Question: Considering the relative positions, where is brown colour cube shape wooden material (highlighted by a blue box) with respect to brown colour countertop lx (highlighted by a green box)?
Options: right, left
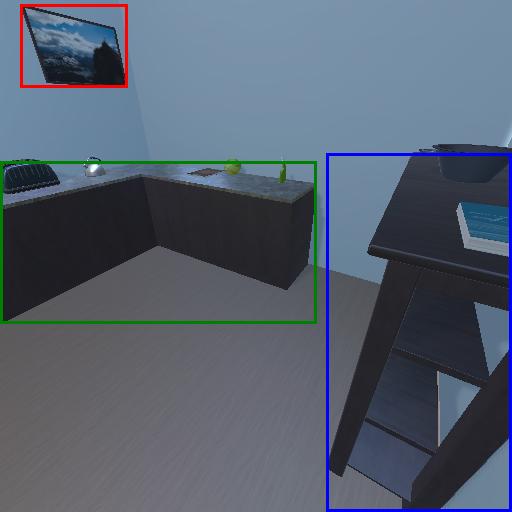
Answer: right